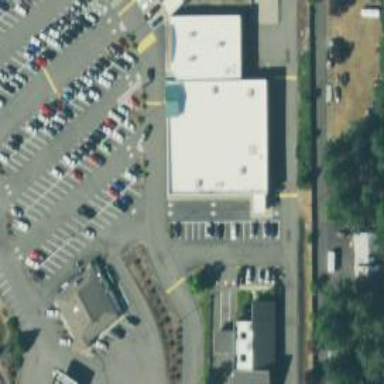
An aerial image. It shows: Pharmacy providing healthcare services.